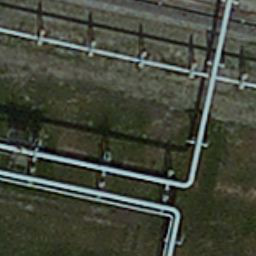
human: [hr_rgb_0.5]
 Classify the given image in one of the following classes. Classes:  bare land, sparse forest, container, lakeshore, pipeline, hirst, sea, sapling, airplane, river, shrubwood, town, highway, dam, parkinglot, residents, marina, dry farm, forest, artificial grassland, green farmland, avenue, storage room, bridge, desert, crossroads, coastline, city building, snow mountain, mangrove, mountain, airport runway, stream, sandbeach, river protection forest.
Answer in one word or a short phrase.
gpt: pipeline